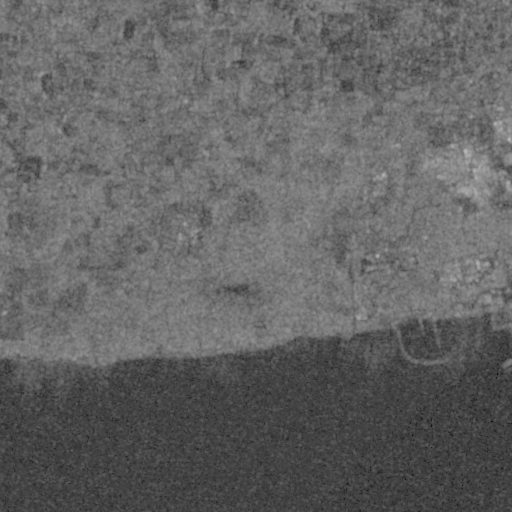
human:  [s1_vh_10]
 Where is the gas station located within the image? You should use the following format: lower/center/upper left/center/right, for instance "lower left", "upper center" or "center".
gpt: The gas station is located in the upper center of the image.
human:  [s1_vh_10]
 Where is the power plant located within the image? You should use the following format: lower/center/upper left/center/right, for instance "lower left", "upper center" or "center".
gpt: The power plant is located in the right of the image.
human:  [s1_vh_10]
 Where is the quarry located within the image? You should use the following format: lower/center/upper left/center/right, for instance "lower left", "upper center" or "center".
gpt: The quarry is located in the upper left of the image.
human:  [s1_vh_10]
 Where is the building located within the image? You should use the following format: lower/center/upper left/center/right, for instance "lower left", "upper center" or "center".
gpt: There is no building in the image.

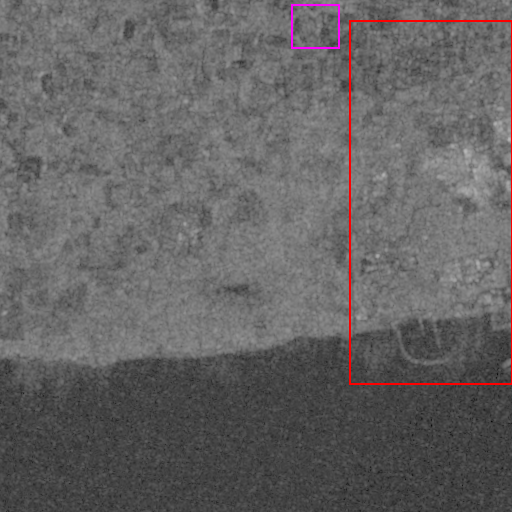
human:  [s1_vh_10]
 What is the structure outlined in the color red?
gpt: The structure outlined in red is a power plant.
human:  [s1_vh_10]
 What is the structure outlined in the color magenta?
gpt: The structure outlined in magenta is a quarry.
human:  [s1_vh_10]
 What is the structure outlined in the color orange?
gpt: There is no orange outline.